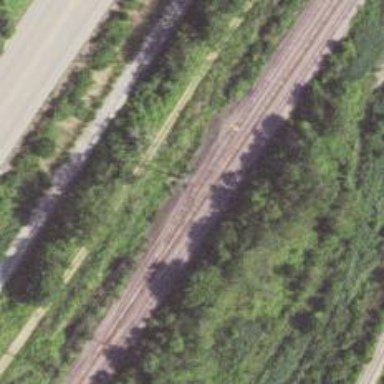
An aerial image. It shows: Siding railway track with one set of rails.